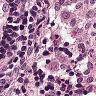
Metastatic tissue present: no